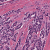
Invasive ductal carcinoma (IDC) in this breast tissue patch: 1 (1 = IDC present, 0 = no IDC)